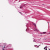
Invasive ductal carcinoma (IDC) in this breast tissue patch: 0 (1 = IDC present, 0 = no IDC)